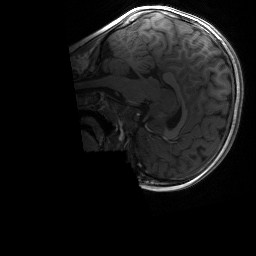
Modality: T1w
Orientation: sagittal
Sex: female
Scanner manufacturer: siemens
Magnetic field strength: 3 T
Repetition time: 1.9 s
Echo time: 0.00243 s